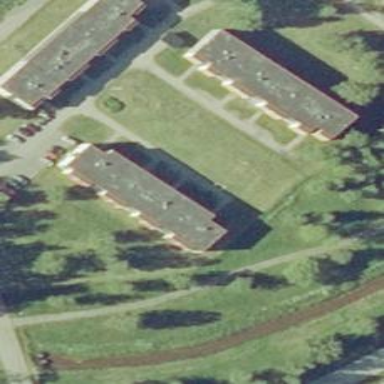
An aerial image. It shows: Residential building.